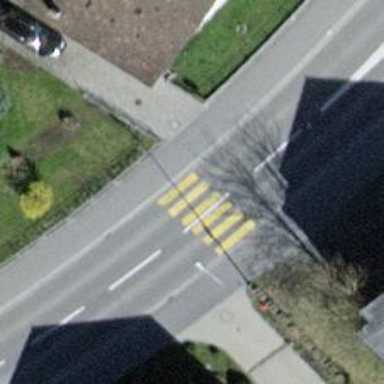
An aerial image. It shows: Marked zebra crossing with visible markings.